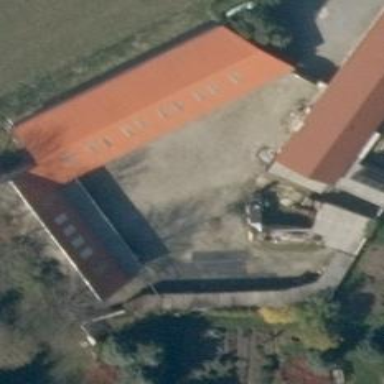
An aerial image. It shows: Farm auxiliary building.